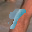
Label: 9